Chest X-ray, PA view. Patient: 43 years old, sex M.
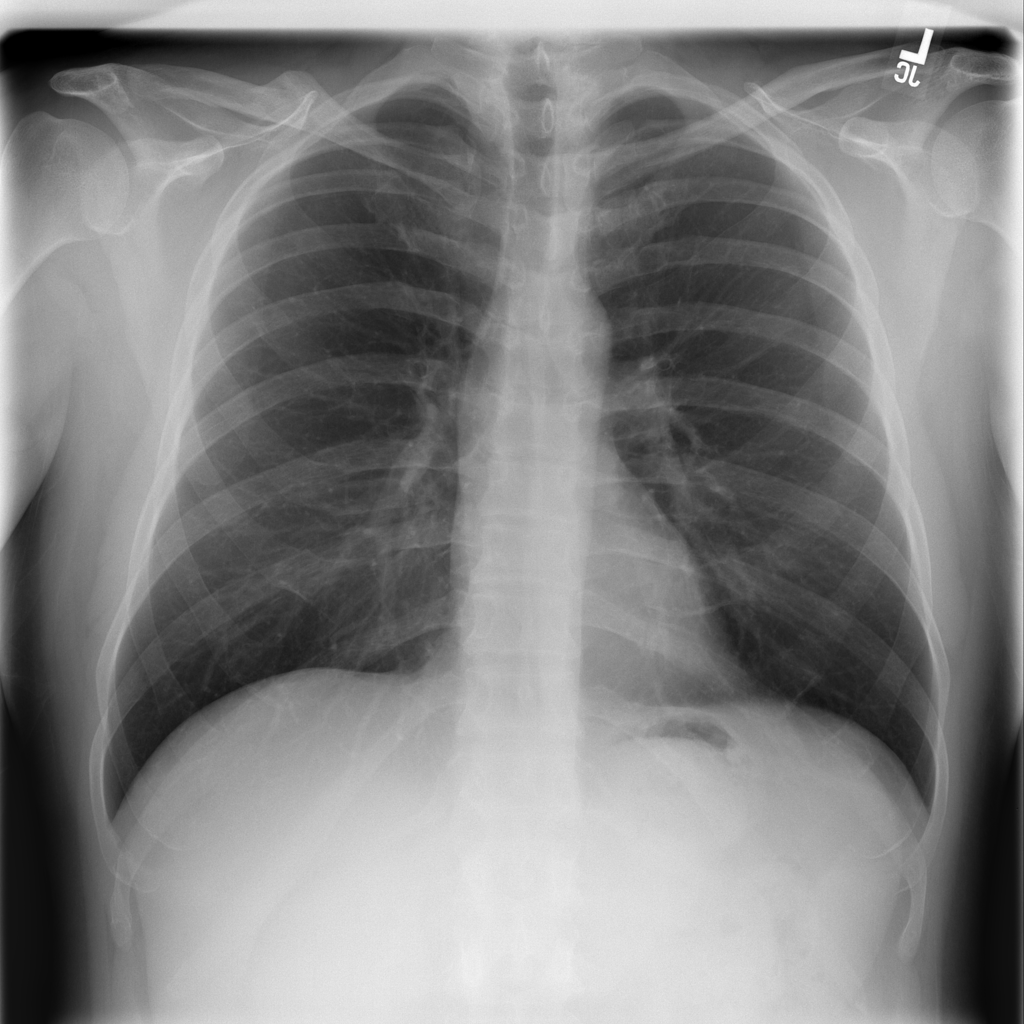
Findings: No Finding